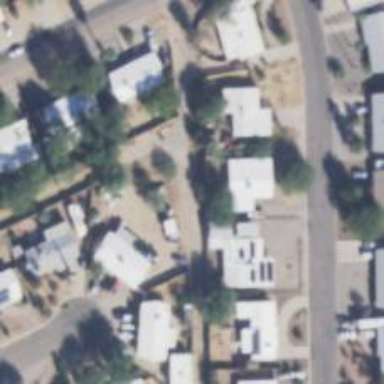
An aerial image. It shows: Alley classified as service road.